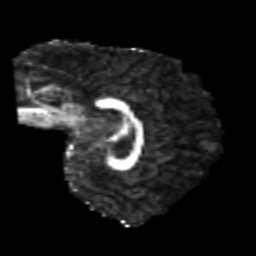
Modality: FA
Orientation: sagittal
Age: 20
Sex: male
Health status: healthy
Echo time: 0.074 s